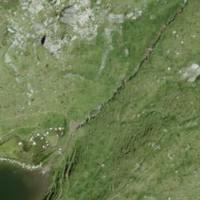
EUNIS habitat code: 26
Species observed at this site:
Arnica montana
Vaccinium myrtillus